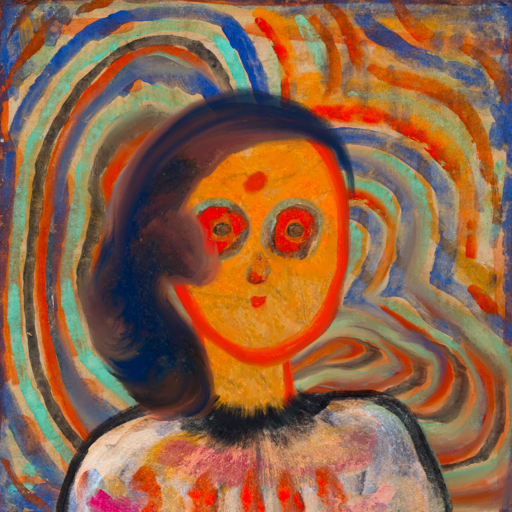
Background: Sisters, Head And Neck Front: Sisters, Face Front: Sisters, Bust: Childish, Hair Front: Mother_And_Son_Son, Head Accessory: Blank, Second Necklace: Blank, Necklace: Blank, Baby: Blank